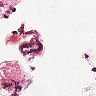
Metastatic tissue present: no